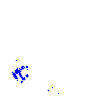
Particle: pion